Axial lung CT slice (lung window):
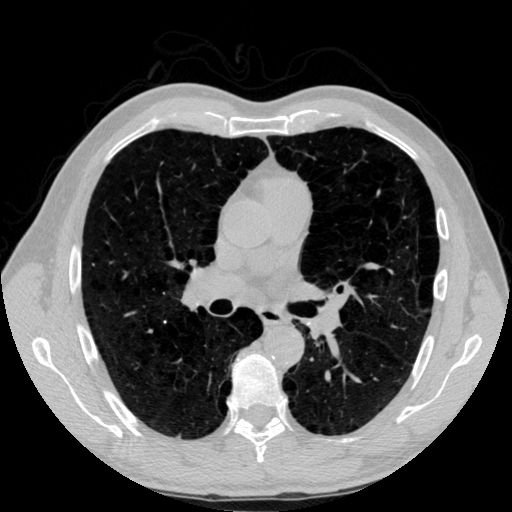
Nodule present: no